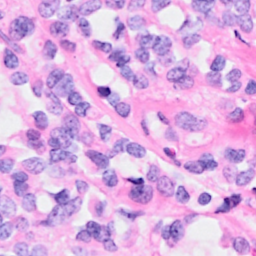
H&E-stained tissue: Breast